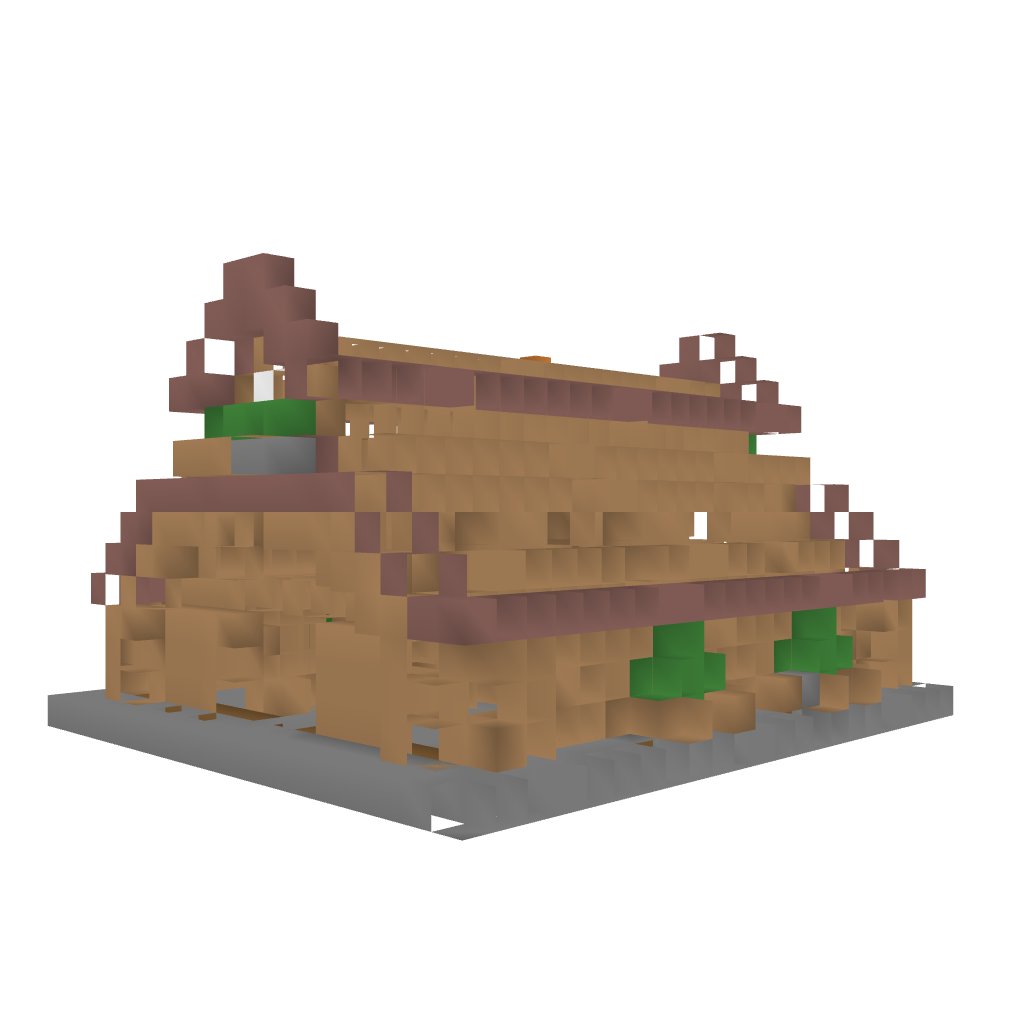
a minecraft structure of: Medium Barn bad low quality